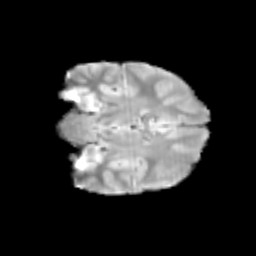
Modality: T2w
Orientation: coronal
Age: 12
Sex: male
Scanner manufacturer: siemens
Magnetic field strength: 3 T
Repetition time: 3.8 s
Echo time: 0.07 s